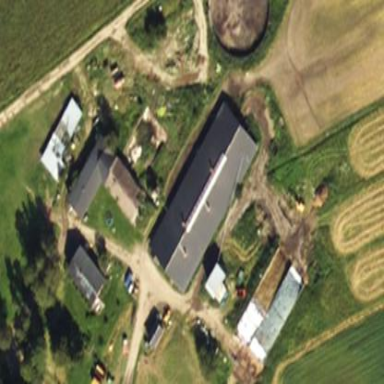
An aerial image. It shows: Farmyard area.